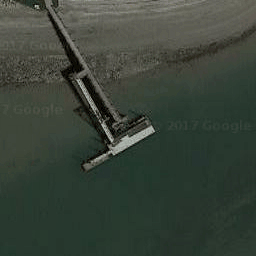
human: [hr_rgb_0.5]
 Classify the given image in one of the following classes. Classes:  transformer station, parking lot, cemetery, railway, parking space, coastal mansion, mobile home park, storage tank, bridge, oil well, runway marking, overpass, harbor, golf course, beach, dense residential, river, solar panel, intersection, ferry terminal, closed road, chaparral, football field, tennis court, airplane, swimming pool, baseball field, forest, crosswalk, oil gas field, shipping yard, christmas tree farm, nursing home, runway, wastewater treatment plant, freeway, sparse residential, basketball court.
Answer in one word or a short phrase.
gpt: ferry terminal